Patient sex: M
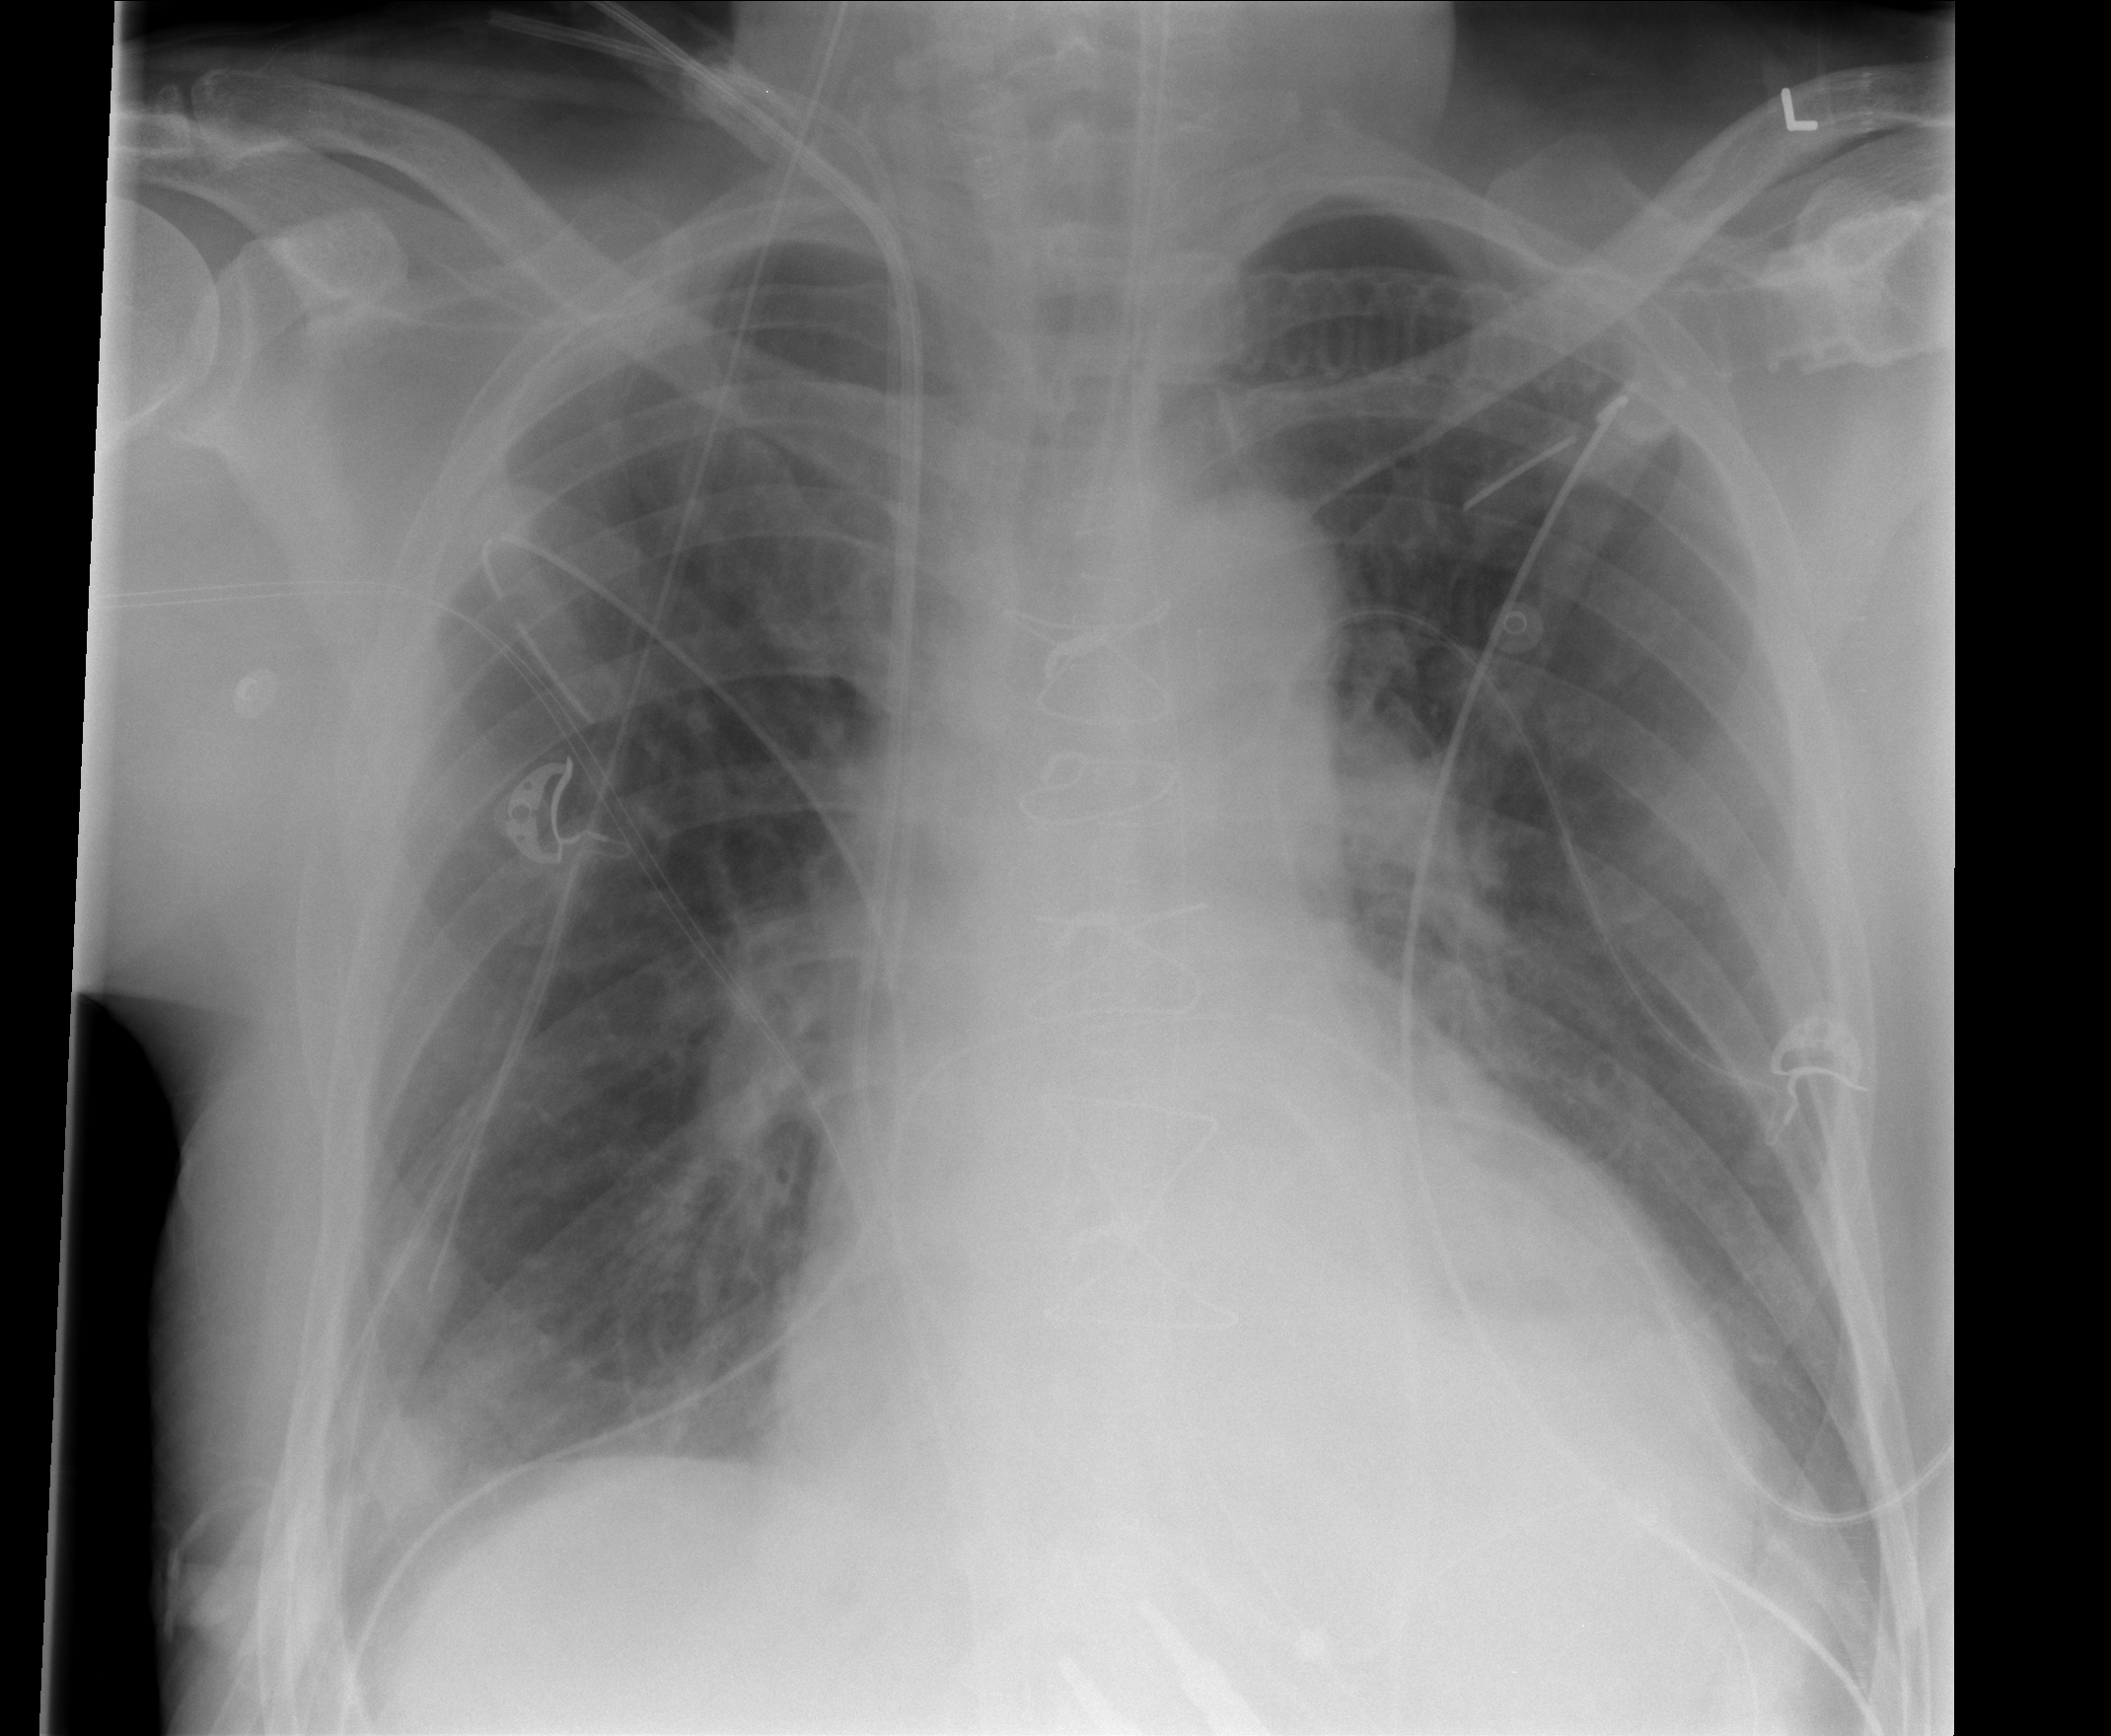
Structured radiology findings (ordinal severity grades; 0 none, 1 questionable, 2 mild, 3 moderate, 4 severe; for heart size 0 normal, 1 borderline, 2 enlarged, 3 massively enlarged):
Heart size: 2
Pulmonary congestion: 2
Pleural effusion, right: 2
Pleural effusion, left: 1
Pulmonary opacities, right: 0
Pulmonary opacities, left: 0
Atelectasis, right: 0
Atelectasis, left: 0